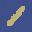
Label: 1